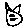
Label: cat